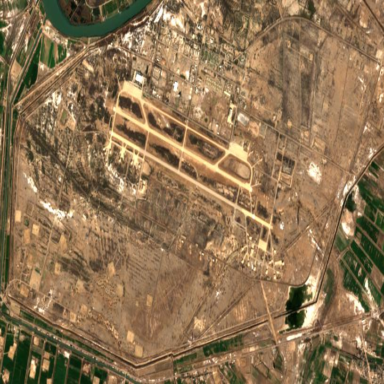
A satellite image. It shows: Military airfield located within aerodrome.